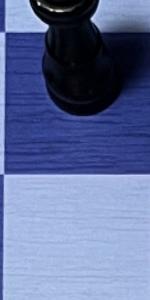
Label: Empty